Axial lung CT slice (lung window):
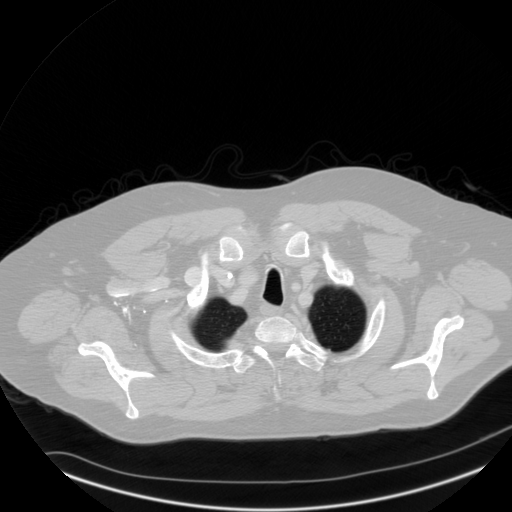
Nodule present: no